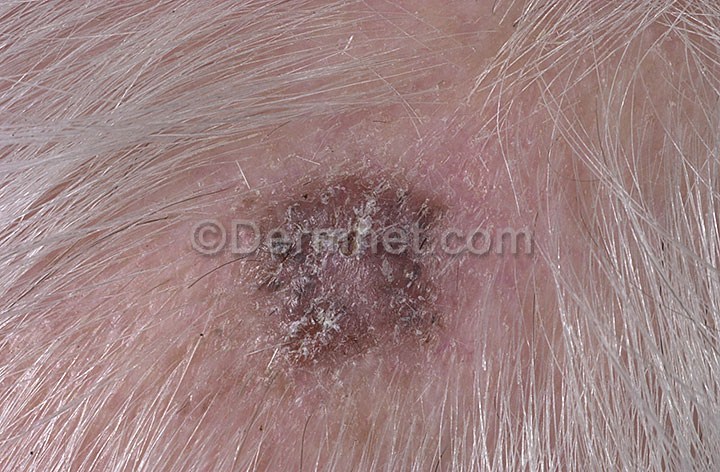
Disease: Actinic Keratosis Basal Cell Carcinoma and other Malignant Lesions